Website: crate-barrel
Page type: account-dashboard
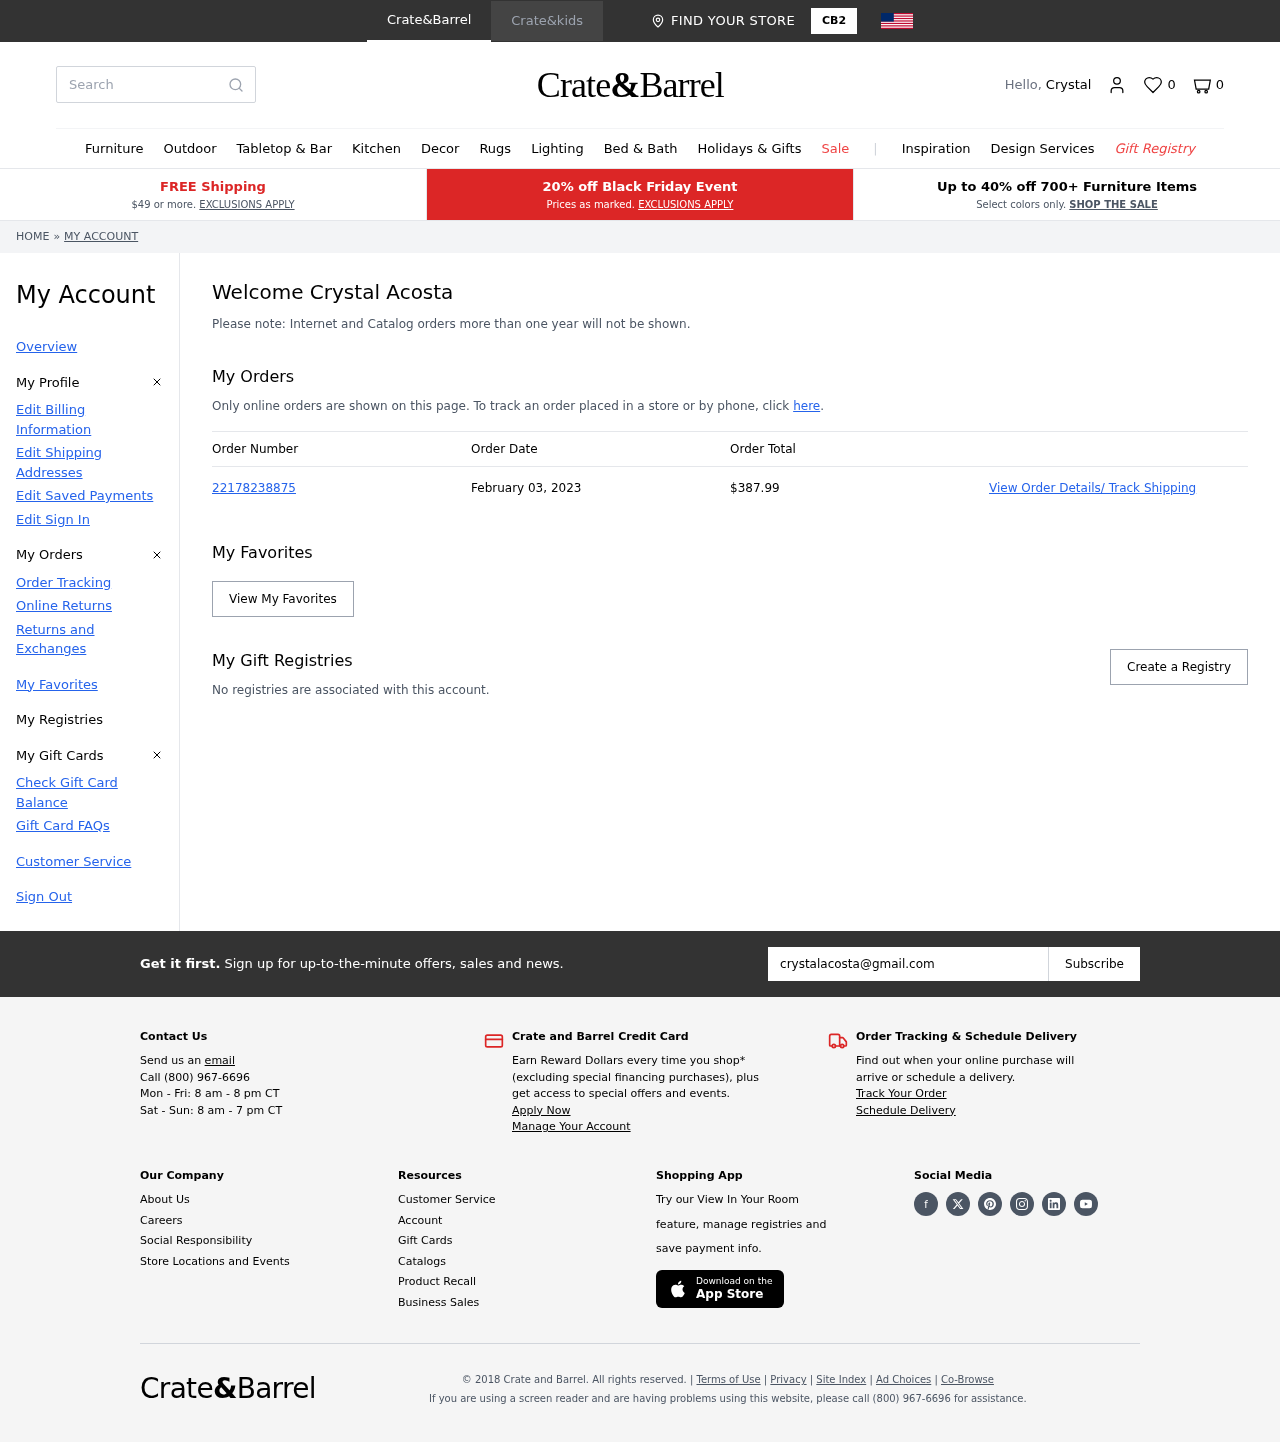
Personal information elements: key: PII_EMAIL
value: crystalacosta@gmail.com
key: PII_FIRSTNAME
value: Crystal
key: PII_FULLNAME
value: Crystal Acosta
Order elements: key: ORDER_NUM_ITEMS
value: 0
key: ORDER_NUMBER
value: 22178238875
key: ORDER_DATE
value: February 03, 2023
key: ORDER_TOTAL
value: $387.99
Search elements: key: HEADER_SEARCH
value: Search
Other elements: key: FAVORITES_COUNT
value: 0